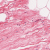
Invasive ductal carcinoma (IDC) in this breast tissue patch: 0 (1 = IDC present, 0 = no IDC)